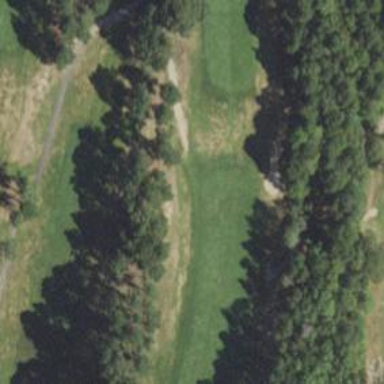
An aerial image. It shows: View of golf hole.